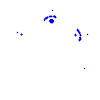
Particle: electron